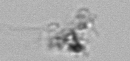
Label: detritus